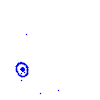
Particle: proton